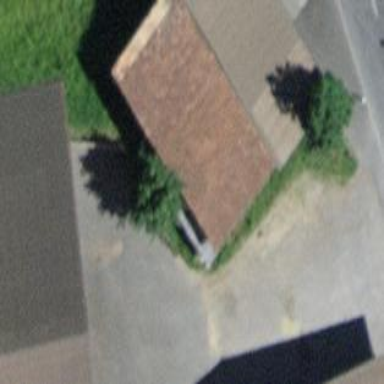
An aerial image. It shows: Rural barn.